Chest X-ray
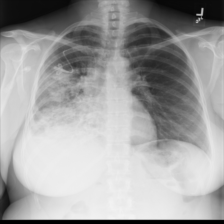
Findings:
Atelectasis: negative
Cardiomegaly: negative
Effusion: negative
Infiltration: positive
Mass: negative
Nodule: positive
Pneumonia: negative
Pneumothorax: negative
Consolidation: positive
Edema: negative
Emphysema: negative
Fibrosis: negative
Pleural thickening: negative
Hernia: negative